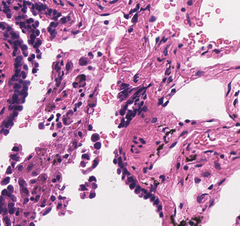
Tumor epithelial tissue: yes
Tumor-associated stroma tissue: yes
Normal tissue: no